Question: I am developing an ASP.Net MVC 3 Web application and I recently posted a question about how to display a checkboxlist
<URL>
and thanks to the help from RubbleFord and Darin Dimitrov I was able to get this working.
This works nicely for one checkboxlist, however, I now need to be able to display several checkboxlists on the same View, ie, see image attached.

The ViewModels I use to currently display one list are as follows;
'''
public class ViewModelShiftSubSpecialties
{
public ListItem specialtyName { get; set; }
public IEnumerable<ViewModelCheckBox> SubSpecialityList { get; set; }
}
public class ViewModelCheckBox
{
public string Id { get; set; }
public string Name { get; set; }
public bool Checked { get; set; }
}
'''
And within my Controller I populate ViewModelShiftSubSpecialties like so:
'''
var subSpecialties = GetSubSpecialtiesForSpecialty(5);
ViewModelShiftSubSpecialties viewModel = new ViewModelShiftSubSpecialties();
var checkBoxList = new List<ViewModelCheckBox>();
viewModel.specialtyName = _listService.GetListItemByID(5); //Medicine Specialty
foreach (var item in subSpecialties)
{
ViewModelCheckBox chkBox = new ViewModelCheckBox { Id = item.subID.ToString(), Name = item.ListSub.description, Checked = false };
checkBoxList.Add(chkBox);
}
viewModel.SubSpecialityList = checkBoxList;
'''
In my View, I display the list name and also use an Editor template to display the checkboxlist
'''
<h3>@Model.specialtyName.description</h3>
@Html.EditorFor(m => m.SubSpecialityList)
'''
However, I am totally stumped as how to get the above code to work with multiple checkboxlists on one View. Is this even possible?
I would really appreciate if someone could please help me with this.
Thanks.
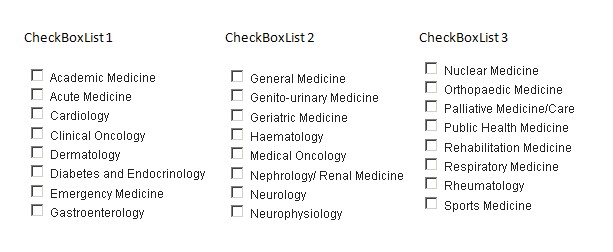
Answer: It looks like you've done all the work already. You already have an Editor Template that works correctly with a ViewModelCheckBox IEnumerable. Editor templates wouldn't be useful if you couldn't reuse them for the same datatype. You just need to use it three times. Just extend your ViewModel
'''
public class ViewModelShiftSubSpecialties
{
public ListItem specialtyName { get; set; } //Might need 3 of these
public IEnumerable<ViewModelCheckBox> SubSpecialityList1 { get; set; }
public IEnumerable<ViewModelCheckBox> SubSpecialityList2 { get; set; }
public IEnumerable<ViewModelCheckBox> SubSpecialityList3 { get; set; }
}
'''
Create all three in your controller (and give them better names then I did).
And then in your View
'''
@Html.EditorFor(m => m.SubSpecialityList1)
@Html.EditorFor(m => m.SubSpecialityList2)
@Html.EditorFor(m => m.SubSpecialityList3)
'''
Alternatively you could create a class that contains a single specialty name and 'IEnumerable ViewModelCheckBox', and have your ViewModel have an IEnumerable of this new class. Then create a new Editor Template for this new class. I think this is worth it if your list size is variable/ might change. Otherwise I'd use the earlier solution for a simple fix.
'''
public class ViewModelShiftSubSpecialties
{
public class IEnumerable<SubSpecialty> { get; set; }
}
public class SubSpecialty
{
public ListItem specialtyName { get; set; }
public IEnumerable<ViewModelCheckBox> SubSpecialityList
}
'''